Aerial crown-view tile of a tropical tree (Barro Colorado Island, Panama), acquired 20250124:
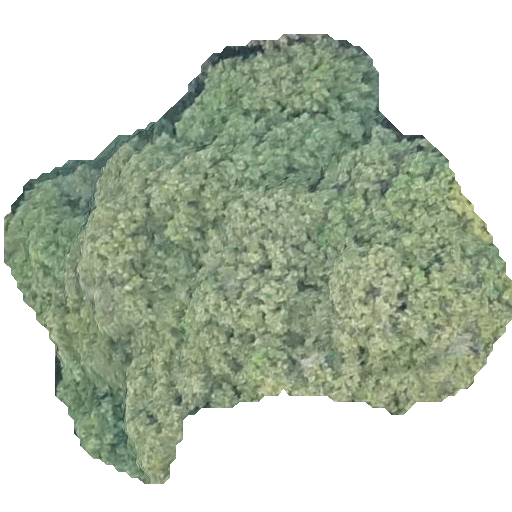
Species: Prioria copaifera
GBIF accepted scientific name: Prioria copaifera
Crown area: 211.809 m²